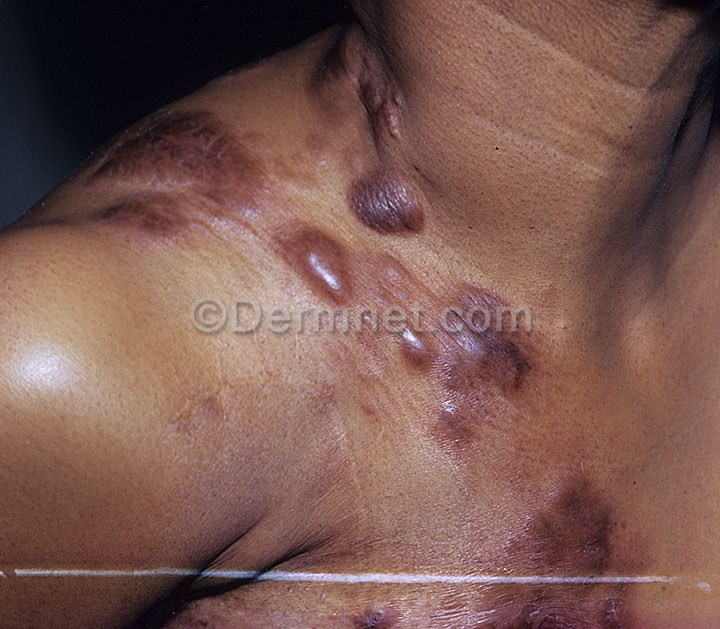
Disease: Actinic Keratosis Basal Cell Carcinoma and other Malignant Lesions